Current action and preconditions to check: path_clear

Your task: For each precondition in the list above, predict whether it will hold at this action.

Consider the current scene as observed from the mobile robot's camera, and analyze the predicted future states of all dynamic agents (e.g., people, animals, vehicles, or any moving entities) within the NEXT SECOND.

IMPORTANT: Only answer "very likely" if you are absolutely certain—based on strong, clear evidence—that a dynamic agent will violate the precondition in the predicted future state. Do NOT answer "very likely" for unlikely, ambiguous, or low-probability risks.

Ask yourself for each precondition: Is there a high probability, with clear and convincing evidence, that the predicted future states of any dynamic agent will interfere with the predicted future state of the currently executing action within the NEXT SECOND, causing that precondition to fail?

Assess the risk level based on these predictions. Use "likely" or "very likely" if motions create a clear risk of interference.

Use "neutral" or "improbable" if agents are nearby but their predicted paths are clearly diverging or non-conflicting.

Failure Risk Categories: "very improbable", "improbable", "neutral", "likely", "very likely"

Answer Format: Output ONLY the probability_of_failure value from these categories: "very improbable", "improbable", "neutral", "likely", "very likely"

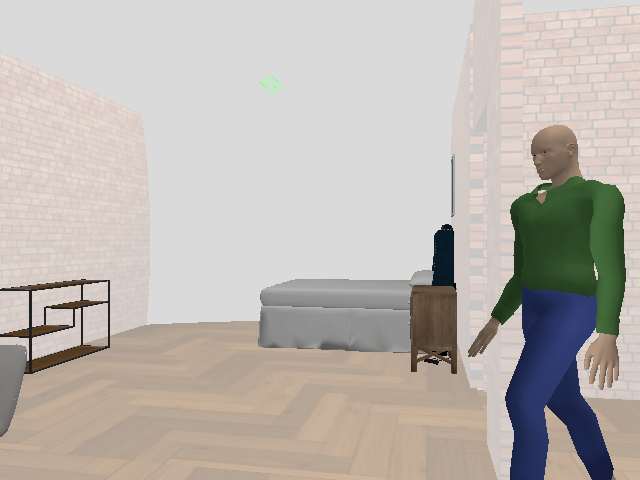

Answer: likely